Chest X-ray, AP view. Patient: 42 years old, sex F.
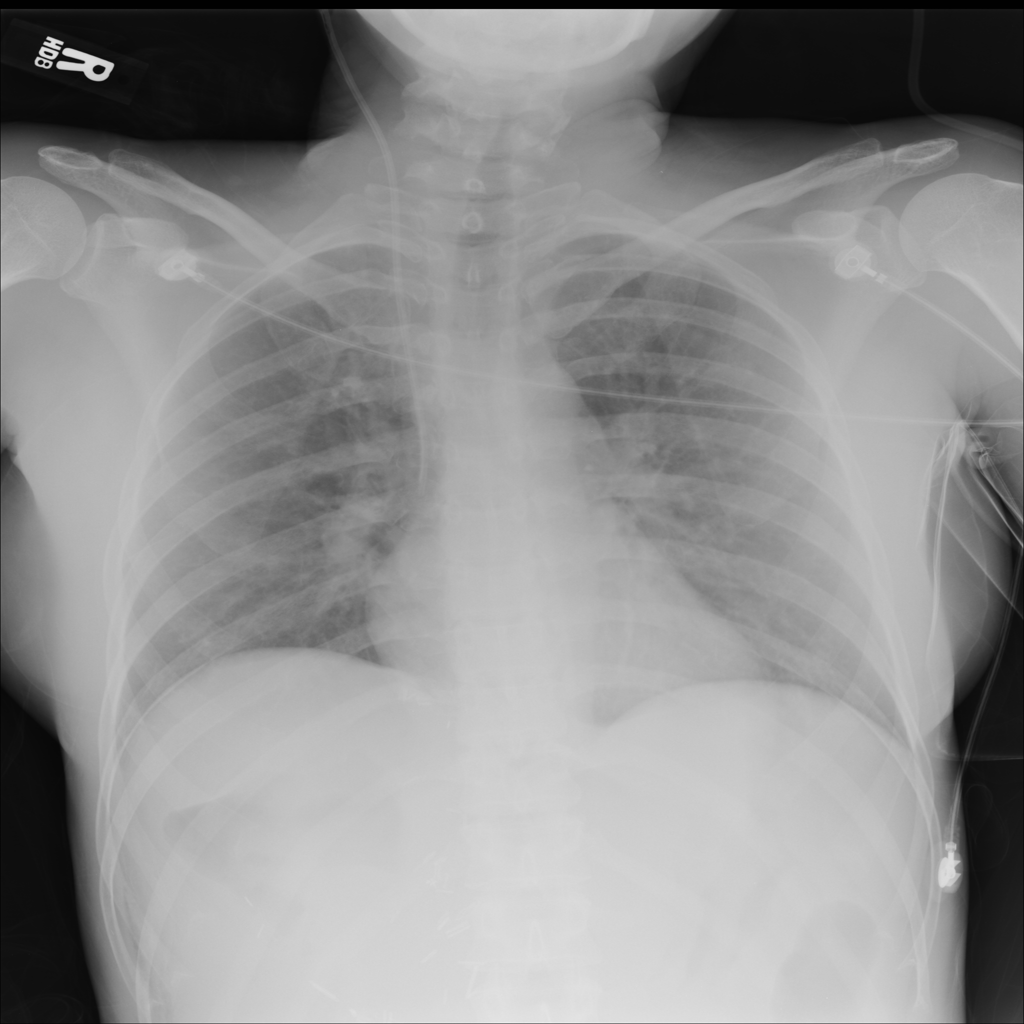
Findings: No Finding